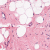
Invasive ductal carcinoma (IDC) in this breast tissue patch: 0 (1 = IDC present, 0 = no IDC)